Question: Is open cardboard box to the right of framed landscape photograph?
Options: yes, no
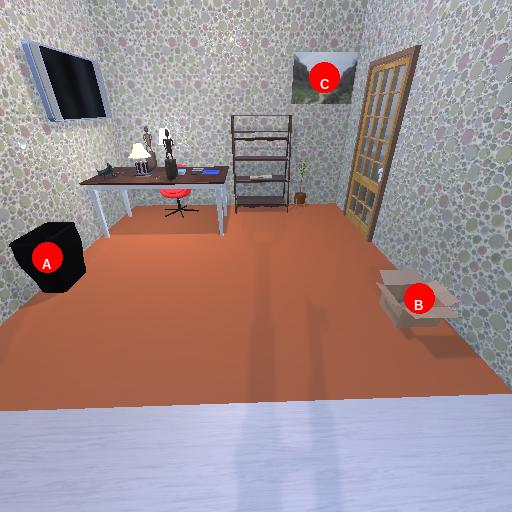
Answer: yes